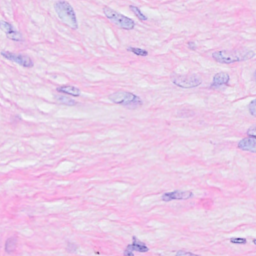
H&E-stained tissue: Breast